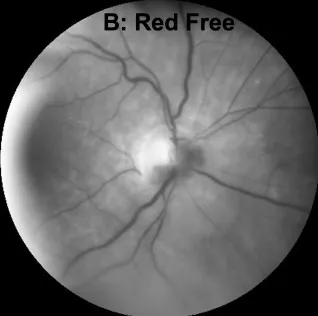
En face imaging of the acute phase of RIOP from case 1. (B) Red-free photograph highlighting the hemorrhage within the optic disc from 2 to 8 o'clock.
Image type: ophthalmic_imaging (fundus_photograph)